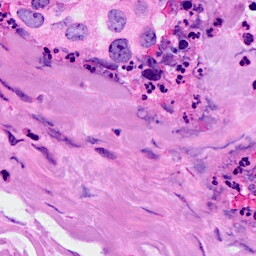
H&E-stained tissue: Breast